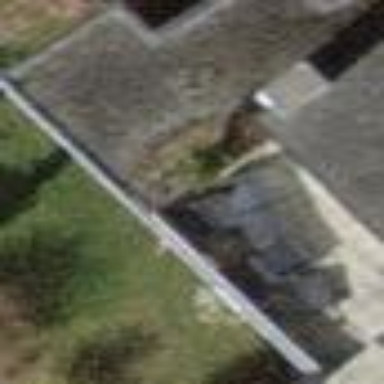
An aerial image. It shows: View of roof of building.